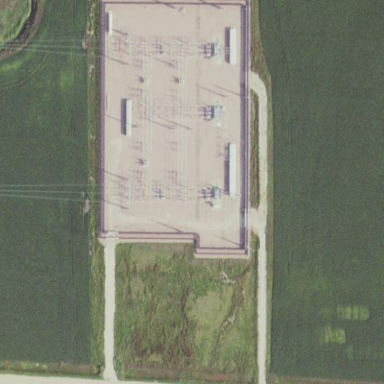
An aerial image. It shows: Power substation specializing in generation.